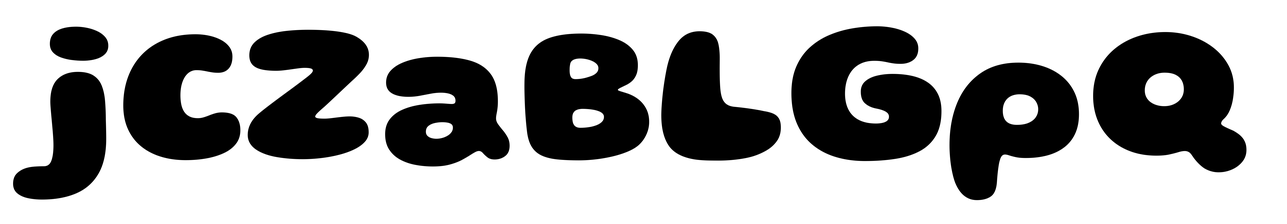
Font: Gluten_ExtraBold